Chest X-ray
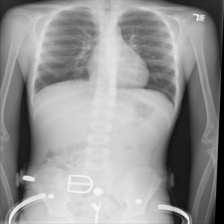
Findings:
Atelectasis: negative
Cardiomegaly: negative
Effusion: negative
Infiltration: negative
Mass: negative
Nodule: negative
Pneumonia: negative
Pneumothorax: negative
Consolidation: negative
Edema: negative
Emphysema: negative
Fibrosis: negative
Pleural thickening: negative
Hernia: negative